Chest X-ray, AP view. Patient: 65 years old, sex M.
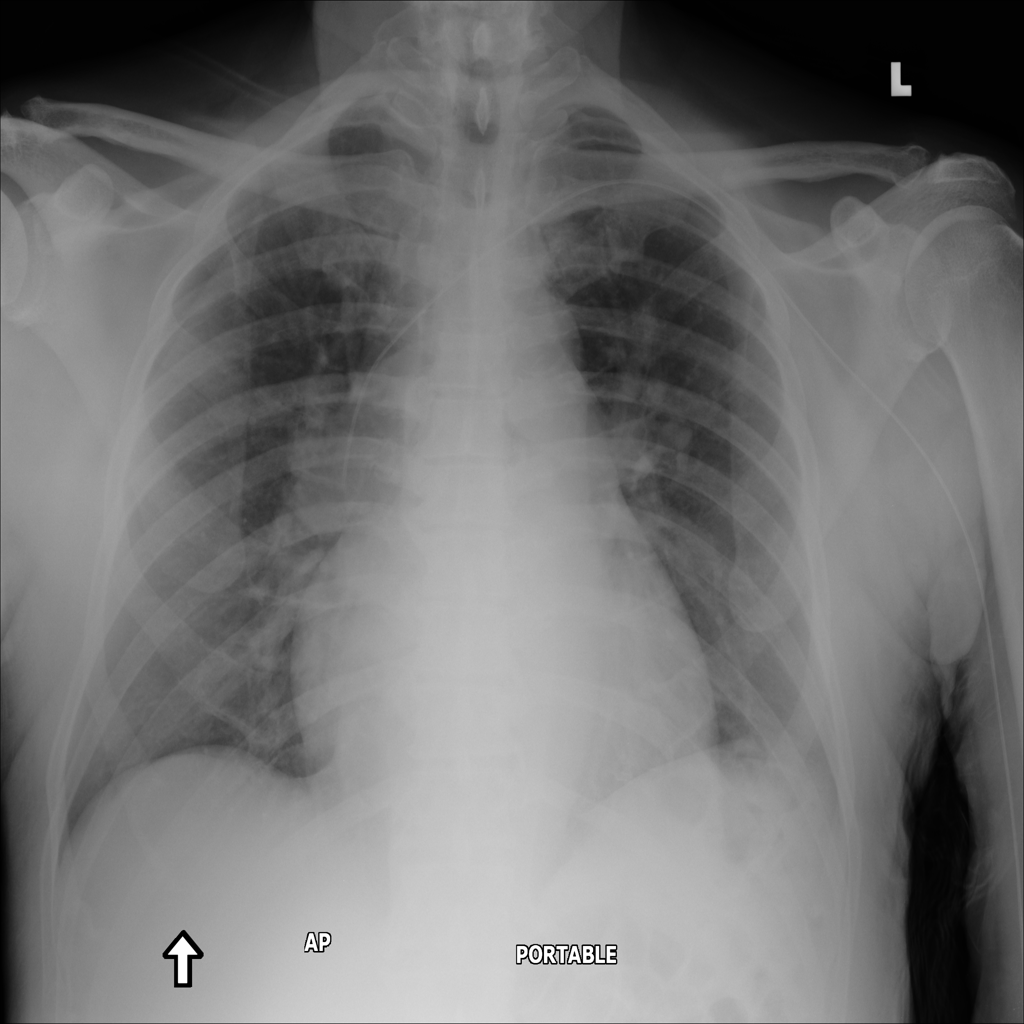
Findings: Cardiomegaly